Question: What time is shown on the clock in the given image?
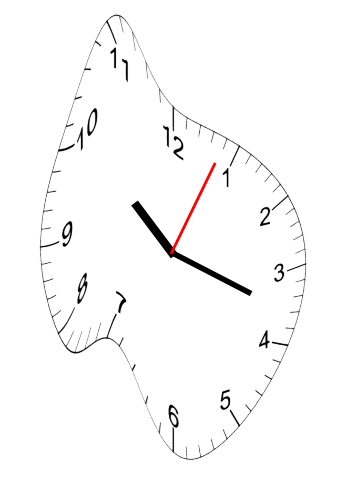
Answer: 10:18:04